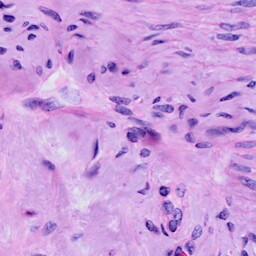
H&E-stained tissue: Cervix